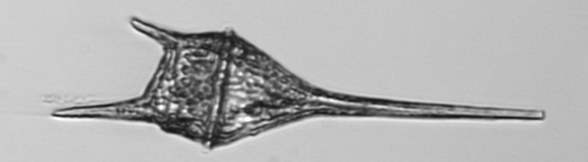
Label: Tripos_lineatus